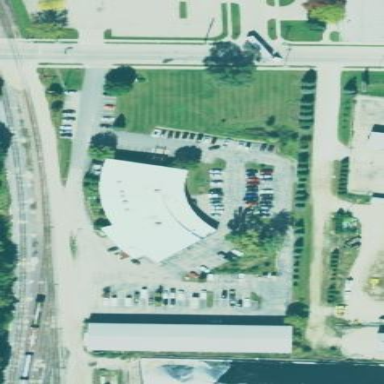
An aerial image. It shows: Building that houses gallery.